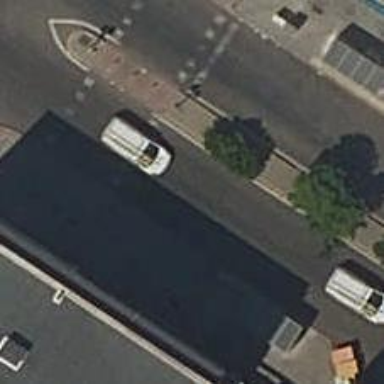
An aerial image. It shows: Public transport stop position.